Field crop: tomato
Growth stage: 1
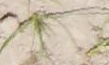
Species: cyperus